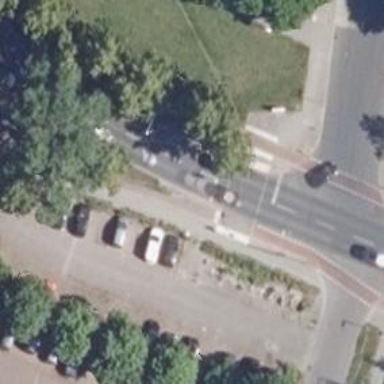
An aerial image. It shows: Road crossing with traffic signals.